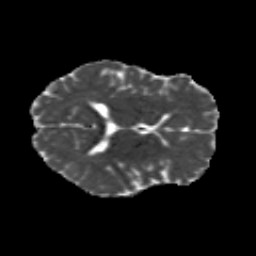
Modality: MD
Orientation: axial
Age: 34
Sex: male
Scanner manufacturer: siemens
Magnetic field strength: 3 T
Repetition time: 8.8 s
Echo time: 0.085 s